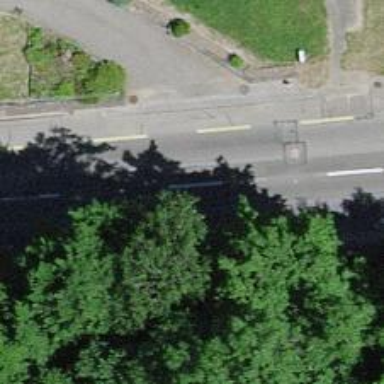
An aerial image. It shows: Primary highway with designated cycle lane.